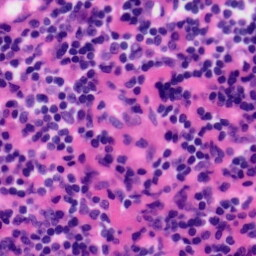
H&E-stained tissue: Tonsil